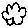
Label: cloud